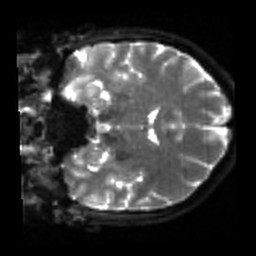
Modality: sbref
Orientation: coronal
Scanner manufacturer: siemens
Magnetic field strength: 3 T
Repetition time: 4 s
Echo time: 0.0594 s